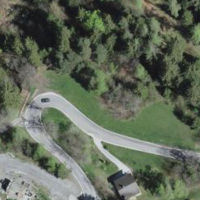
EUNIS habitat code: 44
Species observed at this site:
Primula veris